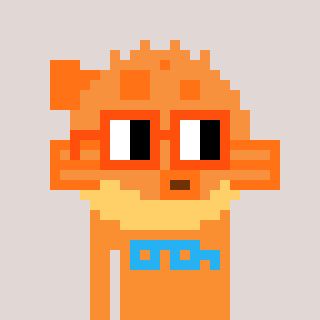
a pixel art character with square orange glasses, a pufferfish-shaped head and a orange-colored body on a warm background